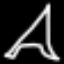
Label: The Eiffel Tower